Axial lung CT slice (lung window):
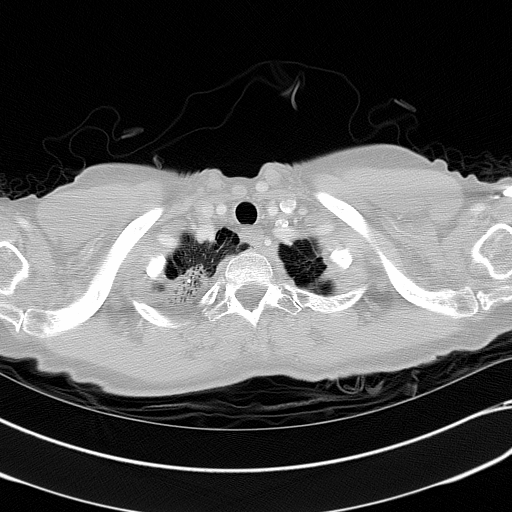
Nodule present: no